Question: I have a table 'Asset' with a column 'AssetDescription'. Every row of it has some group of words/sentences, seprated by comma.
> row1: - flowers, full color, female, Trendrow2:- baby smelling flowers, heart
Now if I put a search query like:-
'''
select * from Asset where contains(AssetDescription,'flower')
'''
It returns nothing.
I have one more table 'SearchData' with column 'SearchCol', having similar rows as mentioned above in table 'Asset'.
Now if a put a search query like:-
'''
select * from SearchData where contains(SearchCol,'flower')
'''
It returns both the rows.
1. Why first query doesn't return any result, but second one does correctly.
2. If 'Full Text Search' has something to do with 1st ques, than what to do regarding that. As I'm using SQL server 2000.
1. Table 'SearchData' has more than 100,000 rows and so as the table 'Asset'.
2. Those two tables are NOT identical. But their respective columns has rows that contains some group of words seperated by commas. (So flowers, flower etc etc are in plenty in both of those columns.)

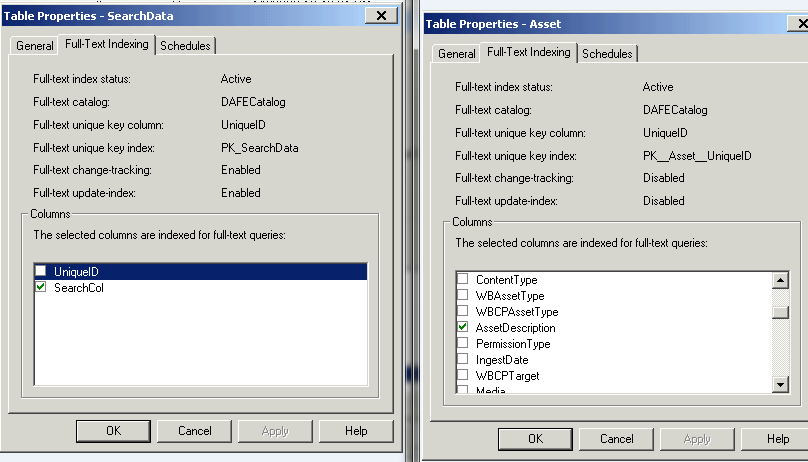
Answer: it probably has something to do with your full-text index configuration.
Can you post some info on your index and catalog?